Interaction volume radius: 10 \u00c5
Interaction volume height: 25 \u00c5
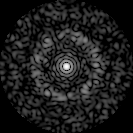
Disorder parameter: 0.8042